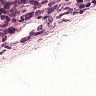
Metastatic tissue present: yes